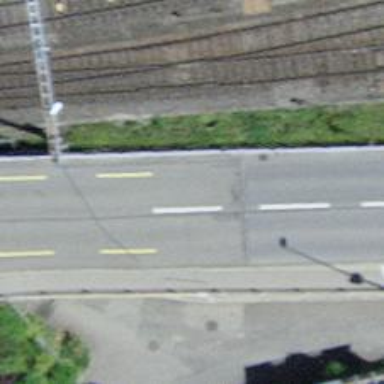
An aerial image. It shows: Primary highway bridge with asphalt surface. It has cycle lane on both sides.